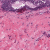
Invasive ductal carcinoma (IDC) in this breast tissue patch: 0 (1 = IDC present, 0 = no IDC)